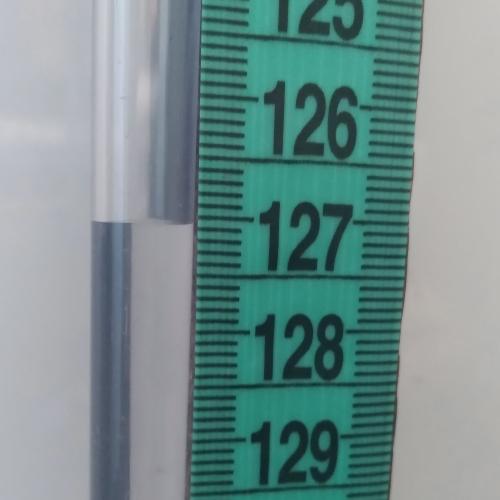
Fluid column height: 127.1 cm